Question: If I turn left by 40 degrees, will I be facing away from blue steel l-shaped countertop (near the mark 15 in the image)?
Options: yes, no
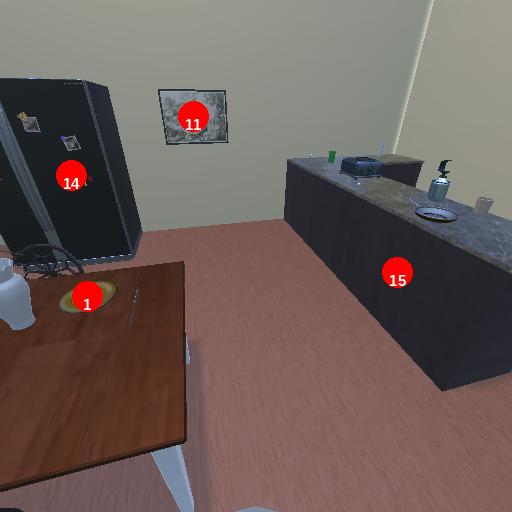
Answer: yes